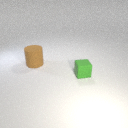
large brown rubber cylinder behind small green rubber cube